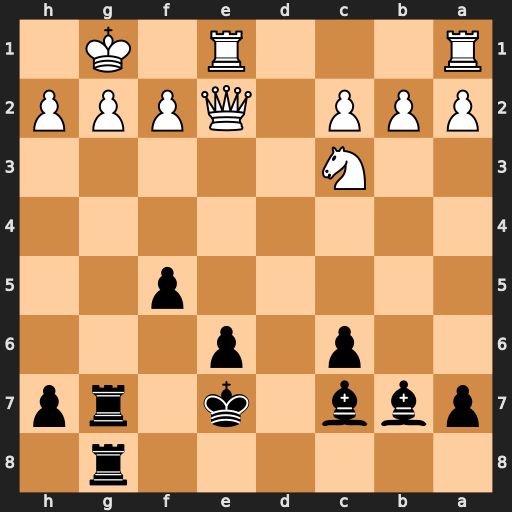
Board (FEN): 6r1/pbb1k1rp/2p1p3/5p2/8/2N5/PPP1QPPP/R3R1K1
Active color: b
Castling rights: -
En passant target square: -
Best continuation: Rxg2+ Kf1 Rg1#